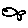
Label: fish